Field crop: maize
Growth stage: 2
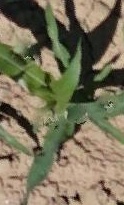
Species: maize